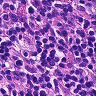
Metastatic tissue present: no